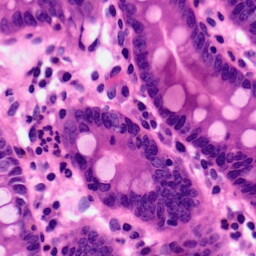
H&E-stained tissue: Pancreatic